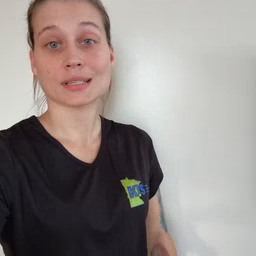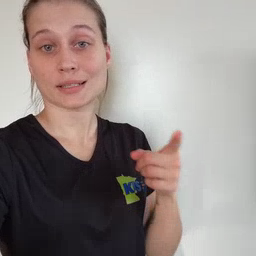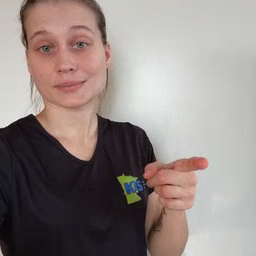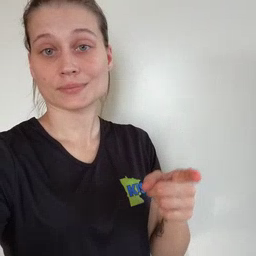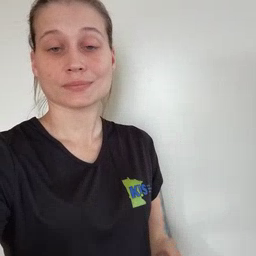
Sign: hesheit